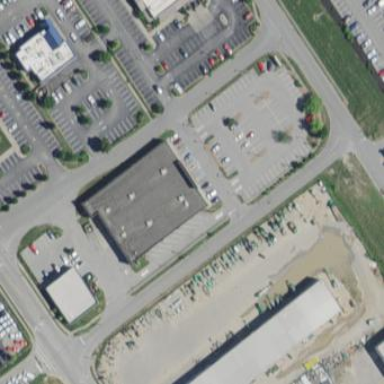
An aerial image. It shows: Retail building.